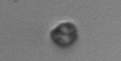
Label: nanoplankton_mix